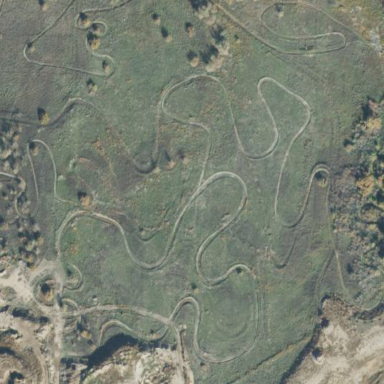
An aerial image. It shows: Dirt raceway for motor sports.